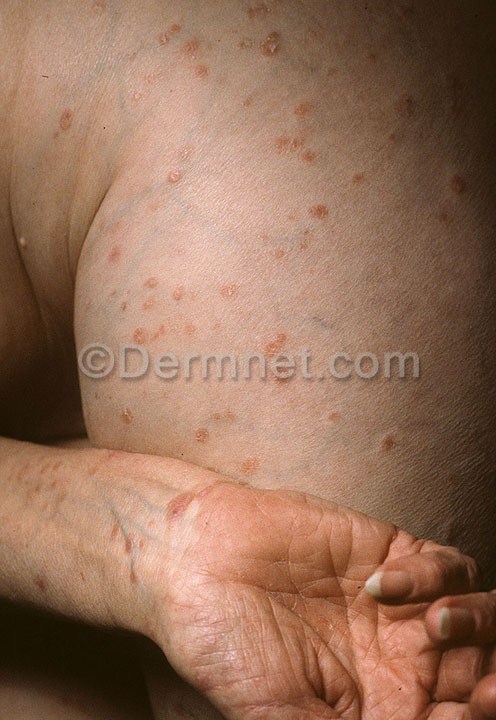
Disease: Psoriasis pictures Lichen Planus and related diseases